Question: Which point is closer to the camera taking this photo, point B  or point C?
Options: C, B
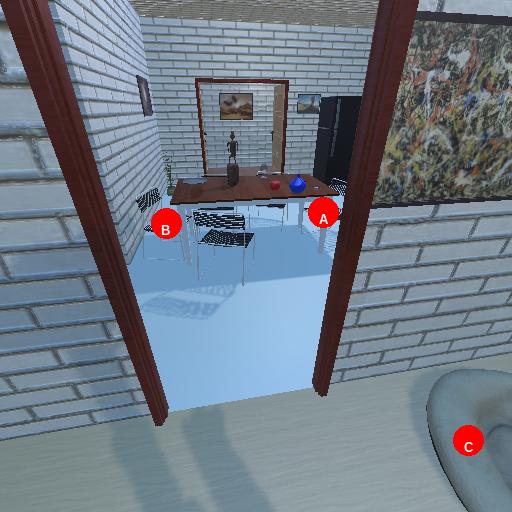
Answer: C